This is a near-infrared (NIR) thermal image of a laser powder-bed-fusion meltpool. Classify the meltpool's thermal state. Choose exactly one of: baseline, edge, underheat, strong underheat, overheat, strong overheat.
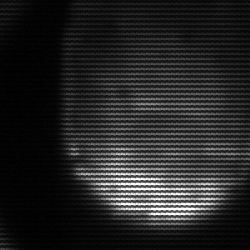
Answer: edge